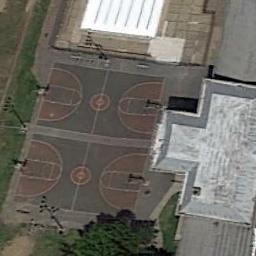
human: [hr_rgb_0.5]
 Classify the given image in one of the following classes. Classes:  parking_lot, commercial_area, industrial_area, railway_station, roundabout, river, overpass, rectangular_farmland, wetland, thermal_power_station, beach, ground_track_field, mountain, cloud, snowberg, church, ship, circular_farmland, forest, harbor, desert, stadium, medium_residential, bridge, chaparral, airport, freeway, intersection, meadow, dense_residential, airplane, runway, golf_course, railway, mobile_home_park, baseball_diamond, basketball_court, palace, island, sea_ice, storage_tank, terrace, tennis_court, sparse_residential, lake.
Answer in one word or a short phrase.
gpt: basketball_court